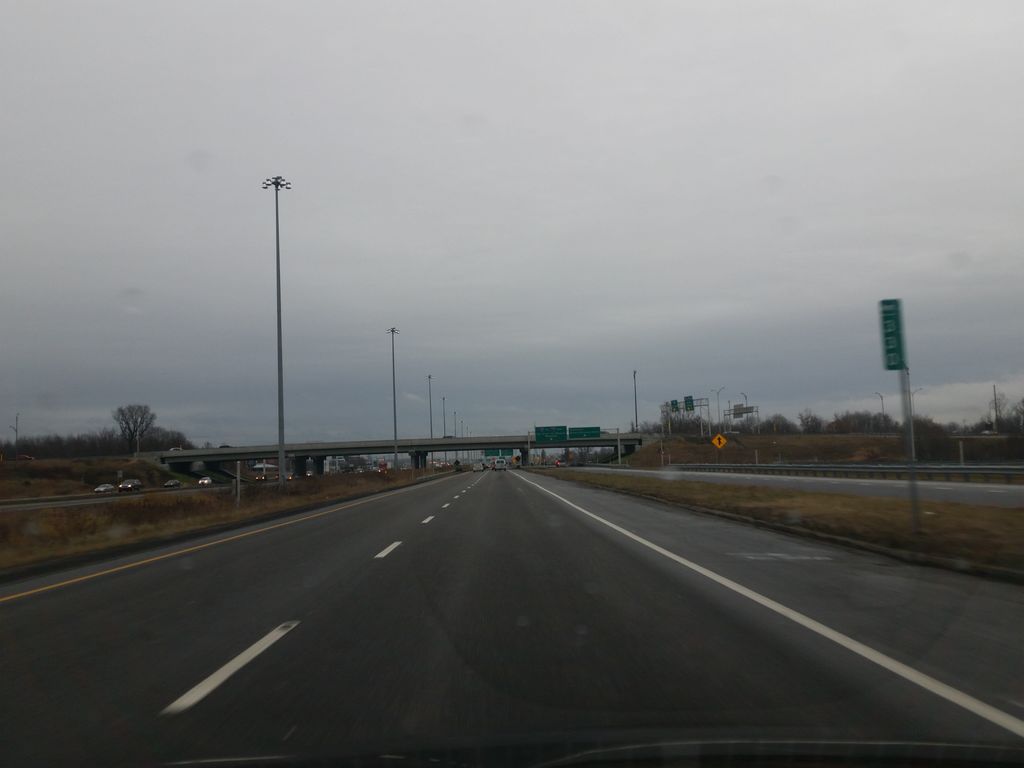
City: quebec_city